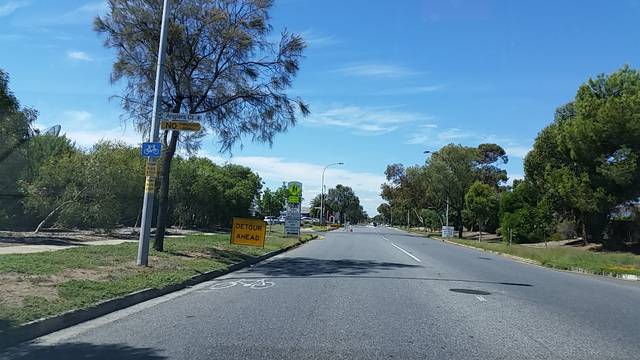
Region: Australia
Coordinates: -34.861, 138.488